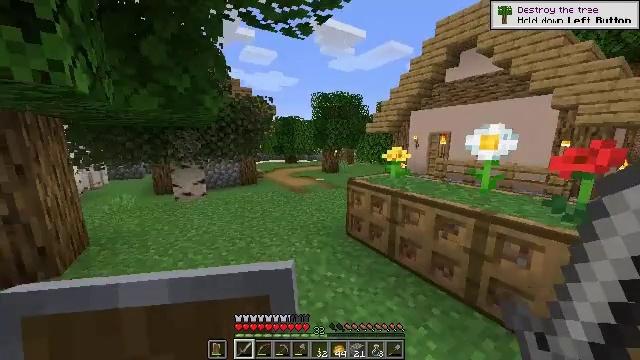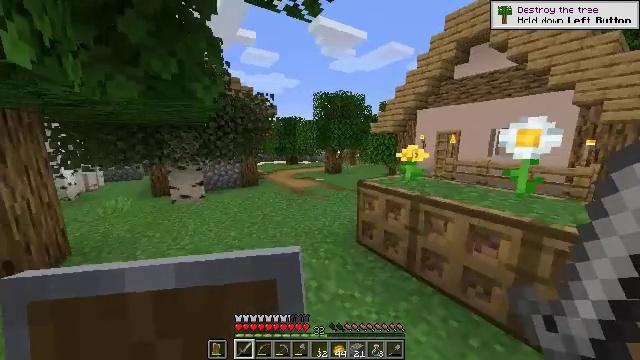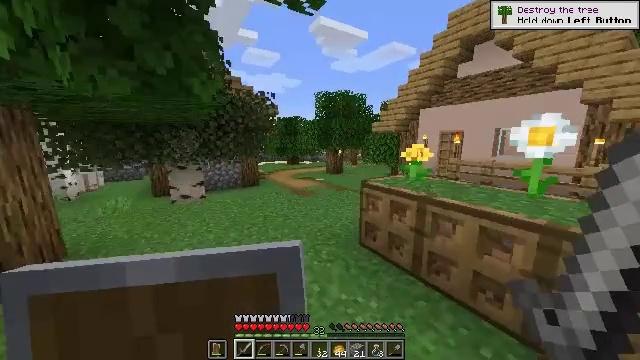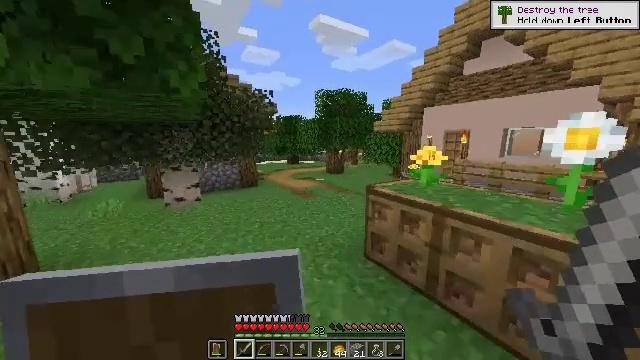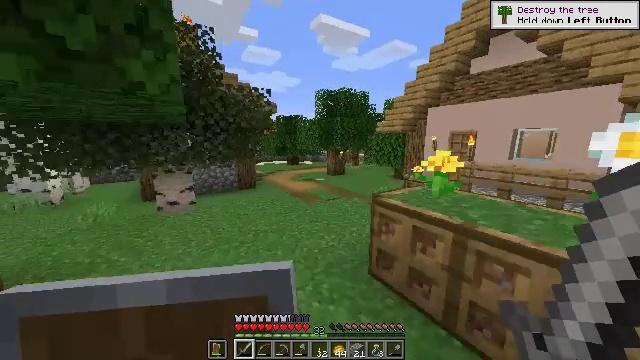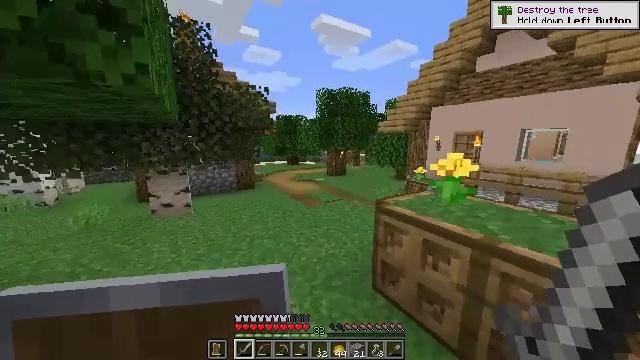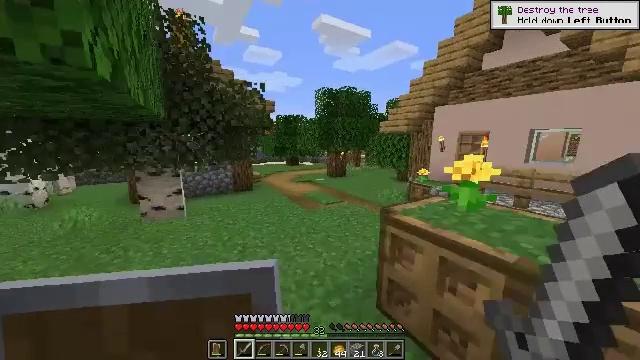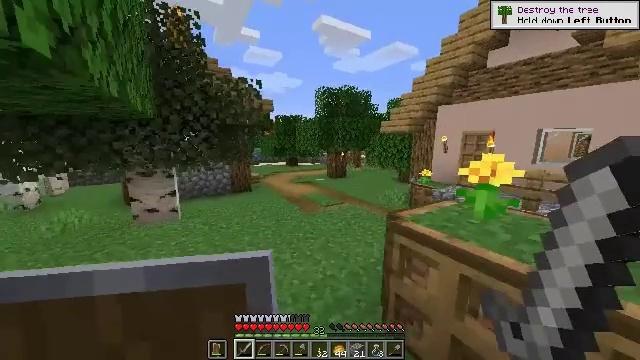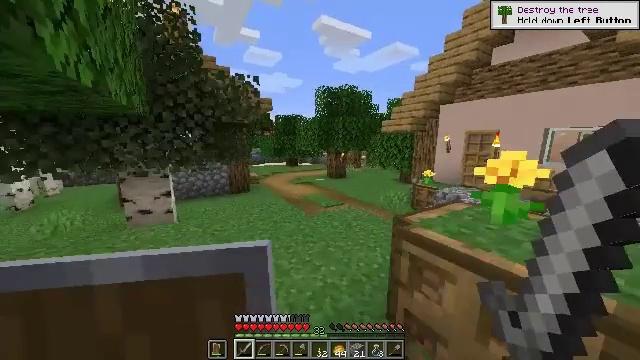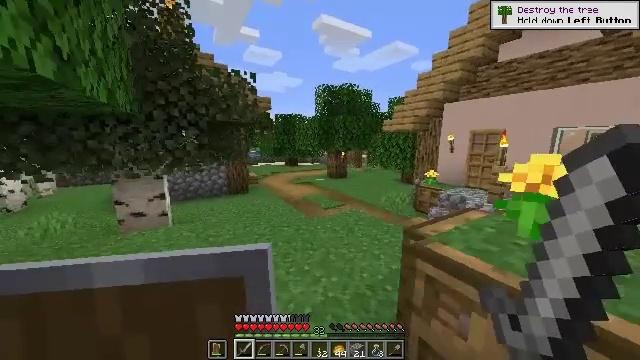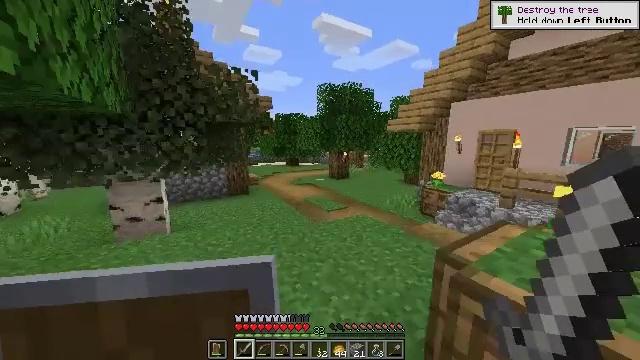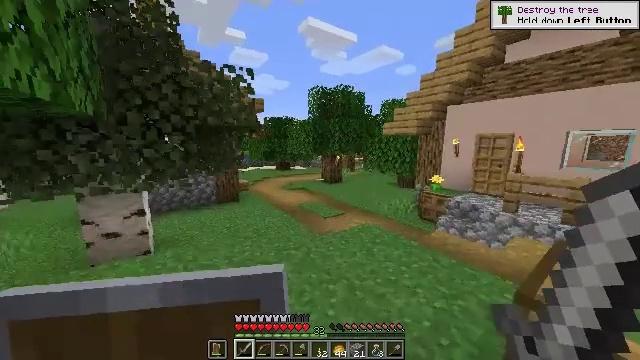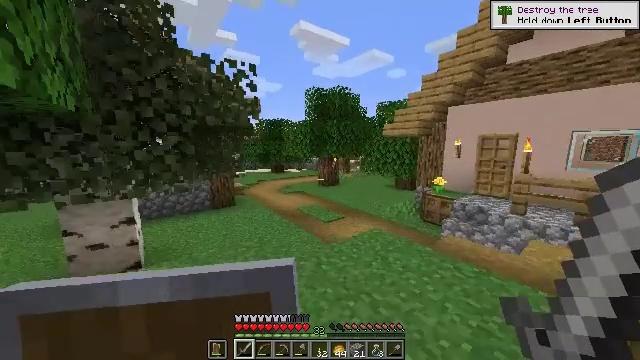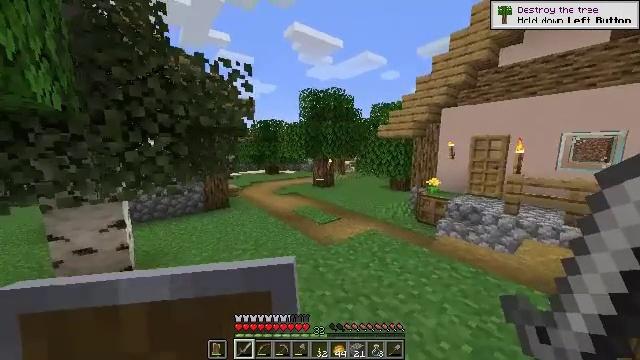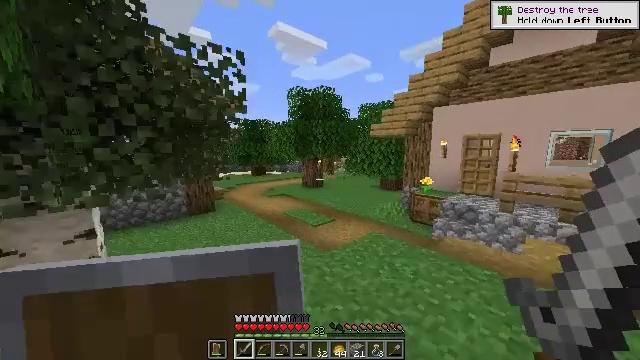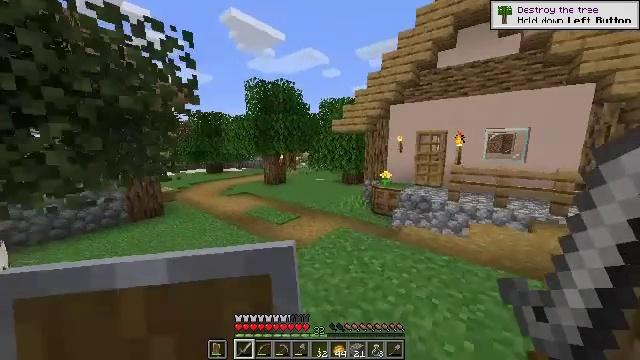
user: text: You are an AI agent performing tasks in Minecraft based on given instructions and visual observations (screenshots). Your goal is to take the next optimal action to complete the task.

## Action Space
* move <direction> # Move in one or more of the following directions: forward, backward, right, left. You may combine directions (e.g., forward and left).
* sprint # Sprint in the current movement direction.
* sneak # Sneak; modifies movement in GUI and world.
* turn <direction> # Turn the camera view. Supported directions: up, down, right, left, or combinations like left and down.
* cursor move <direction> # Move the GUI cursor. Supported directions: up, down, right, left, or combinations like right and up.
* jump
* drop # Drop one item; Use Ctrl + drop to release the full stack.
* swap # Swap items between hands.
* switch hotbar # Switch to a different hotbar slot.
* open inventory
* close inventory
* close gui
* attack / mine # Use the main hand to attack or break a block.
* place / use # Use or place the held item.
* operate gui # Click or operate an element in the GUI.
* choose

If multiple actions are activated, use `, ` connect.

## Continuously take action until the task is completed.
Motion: motion action
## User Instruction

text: craft item air
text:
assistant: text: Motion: move forward
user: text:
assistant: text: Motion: move forward
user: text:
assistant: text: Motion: move forward
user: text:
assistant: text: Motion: move forward
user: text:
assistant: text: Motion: move forward
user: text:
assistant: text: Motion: move forward
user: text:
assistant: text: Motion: move forward
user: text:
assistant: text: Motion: move forward
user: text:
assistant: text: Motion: move forward and move left
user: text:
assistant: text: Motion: move forward and move left
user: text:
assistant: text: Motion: move forward and move left, turn right
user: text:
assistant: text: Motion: move forward and move left, turn right
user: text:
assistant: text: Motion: move forward and move left, turn right
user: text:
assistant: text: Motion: move forward, turn right
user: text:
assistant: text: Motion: move forward, turn right and down
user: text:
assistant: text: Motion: move forward, turn right and down
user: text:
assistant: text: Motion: move forward, turn right
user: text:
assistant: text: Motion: move forward, turn right
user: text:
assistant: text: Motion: move forward, turn right
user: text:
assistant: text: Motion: move forward, turn right
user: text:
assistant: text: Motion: move forward, turn right and down
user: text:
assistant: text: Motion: move forward, turn right and down
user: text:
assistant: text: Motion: move forward, turn down
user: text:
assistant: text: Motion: move forward, turn down
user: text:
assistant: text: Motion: move forward
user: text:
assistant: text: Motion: move forward
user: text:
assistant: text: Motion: move forward
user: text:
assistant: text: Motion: move forward
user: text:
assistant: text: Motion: move forward
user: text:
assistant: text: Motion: move forward